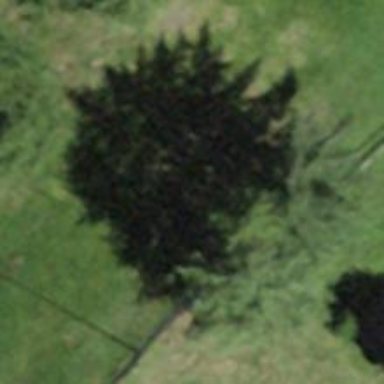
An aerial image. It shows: Needle-leaved tree in nature.